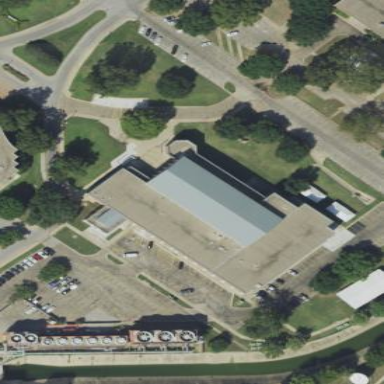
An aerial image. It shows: University building.